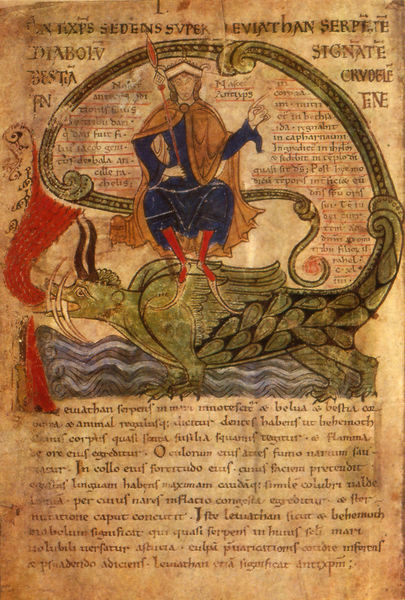
Titel: Liber Floridus
Künstler: Lambert von St. Omer
Standort: Herstellungsort: St. Omer (EU - F - Artois)
Institution: Gent, Universitätsbibliothek,
Schlagwörter: blau, feuer, mann, wasser, grün, sitzen, schwarz, rot, bibel, horn, gewand, blatt, krone, schuppen, schwanz, schweif, schrift, wellen, könig, buch, seite, buchstaben, zähne, heiliger, hörner, ungeheuer, drache, zepter, latein, speien, leviathan, hobbes